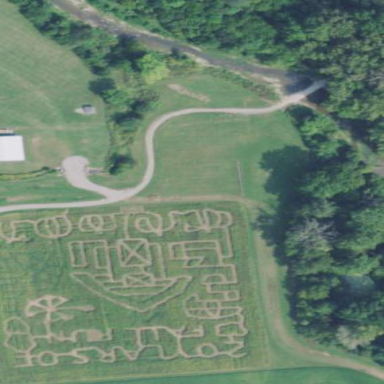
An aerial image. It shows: Corn maze attraction in farmland.